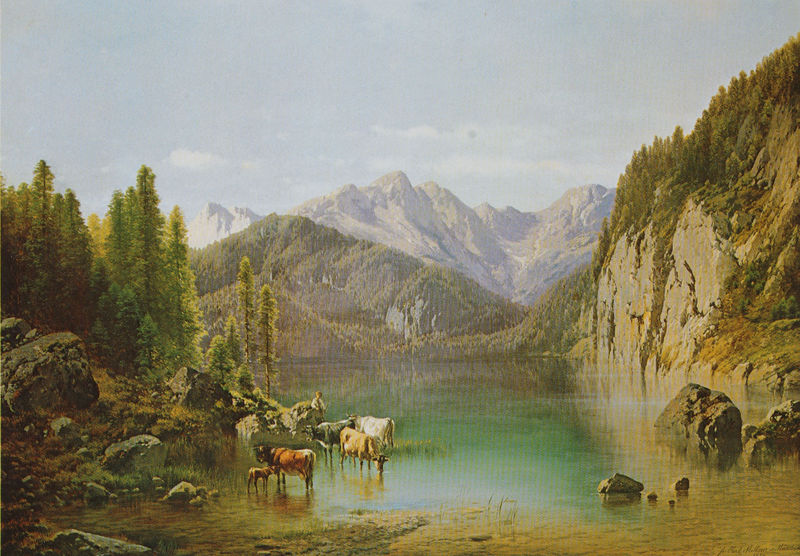
Titel: Alpsee bei Füssen
Künstler: Carl Millner
Institution: (Privatbesitz)
Schlagwörter: baum, berg, blau, felsen, gemälde, gestein, himmel, mann, schatten, wasser, weiß, wolken, bäume, gelb, grün, landschaft, ocker, sand, see, ufer, braun, frau, grau, licht, schwarz, türkis, gras, schnee, tiere, wiese, beige, saufen, trinken, wand, stehen, stein, steine, signatur, spiegel, gräser, halme, hügel, kühe, natur, spiegelung, wald, pferd, pferde, berge, els, fels, felswand, gebirge, gipfel, hang, bergkette, herde, kuh, rind, alm, geröll, steil, idylle, romantik, tannen, ölgemälde, grrün, rinder, knabe, bayern, alpen, bergspitze, oberfläche, idyll, moos, nadelbäume, fichten, nadelwald, tränke, brocken, tränken, gebirgssee, hänge, hirte, waser, bewaldet, akademismus, bergsee, klamm, schroff, alpin, kalb, ragen, wiede, hirt, felsenf, nerge, ragend, rindvieh, steilwand, hütejunge